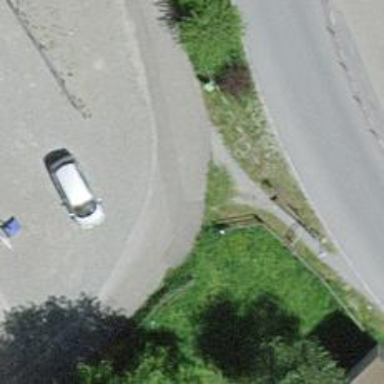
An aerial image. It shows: Bollard barrier.